Question: That's my first post here. Thanks in advance everyone that collaborates with me.
I'm working on a new MER, this is a piece of the it: <URL>.

In the linked MER, i'm using on entities: Person, Company and Individual. Driver entity is on based on .
My big problem is that a can be or .
Both or inherites from that holds from both entities.
There is a way to make the entity flexible to be an or a , using the on entity?
Thanks you all!!!
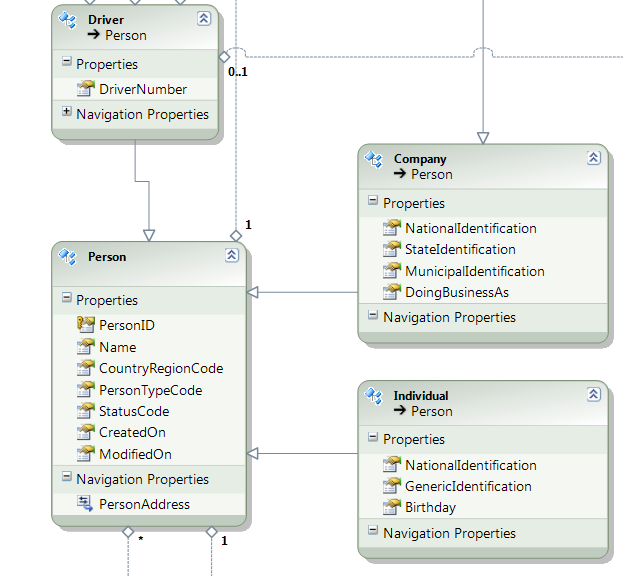
Answer: Why not change the design to say that a 'Driver' is 'associated' (0..1) rather than inherited from a Person. Basically making 'driver' an optional entity of person then both individual or company will inherit this.